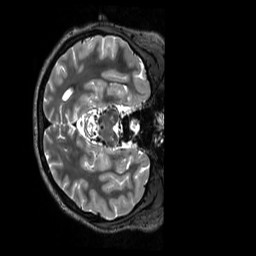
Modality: T2w
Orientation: axial
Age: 22
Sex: female
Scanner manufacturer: siemens
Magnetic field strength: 3 T
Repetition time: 3.2 s
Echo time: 0.728 s